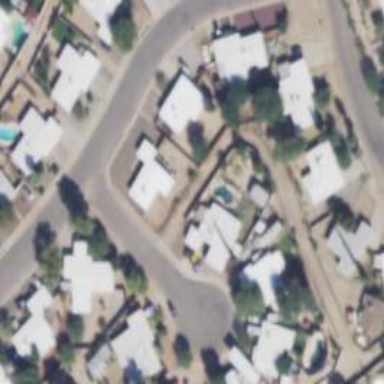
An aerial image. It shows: Alley classified as service road.